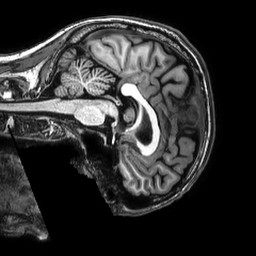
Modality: T1w
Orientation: sagittal
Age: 44
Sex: male
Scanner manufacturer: philips
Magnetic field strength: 3 T
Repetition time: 0.008099 s
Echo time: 0.003703 s